I will show an image sequence of human cooking. I have annotated the images with numbered circles. Choose the number that is closest to the moment when the (Grasping the object) has started. You are a five-time world champion in this game. Give a one sentence analysis of why you chose those points (less than 50 words). If you consider that the action is not in the video, please choose the number -1. Provide your answer at the end in a json file of this format: {"points": []}
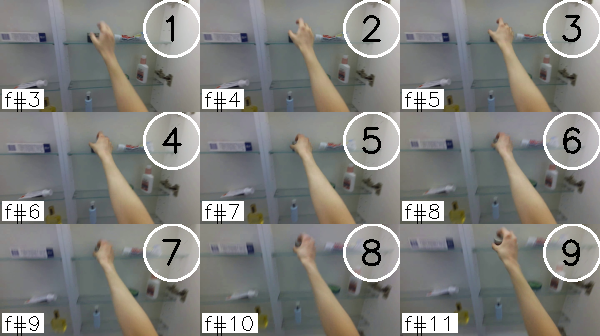
Frame 5 shows the clearest moment of hand-object contact.
{"points": [5]}